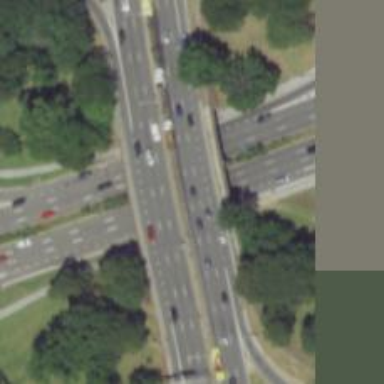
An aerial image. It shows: Motorway junction.